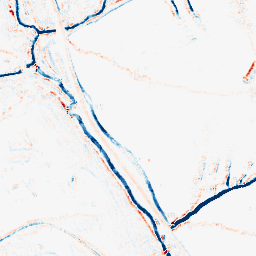
Category: morphological
Decomposition family: morphological_square
Decomposition parameters: operation: average
size: 5
Upsampling method: bicubic
Upsampling parameters: scale: 2
Upsampling scale: 2